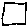
Label: square